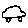
Label: car